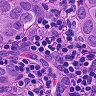
Metastatic tissue present: yes